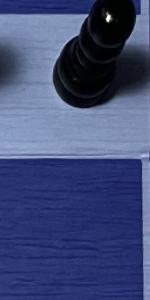
Label: Empty